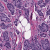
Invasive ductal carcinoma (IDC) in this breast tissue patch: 1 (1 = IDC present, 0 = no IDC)